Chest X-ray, PA view. Patient: 53 years old, sex M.
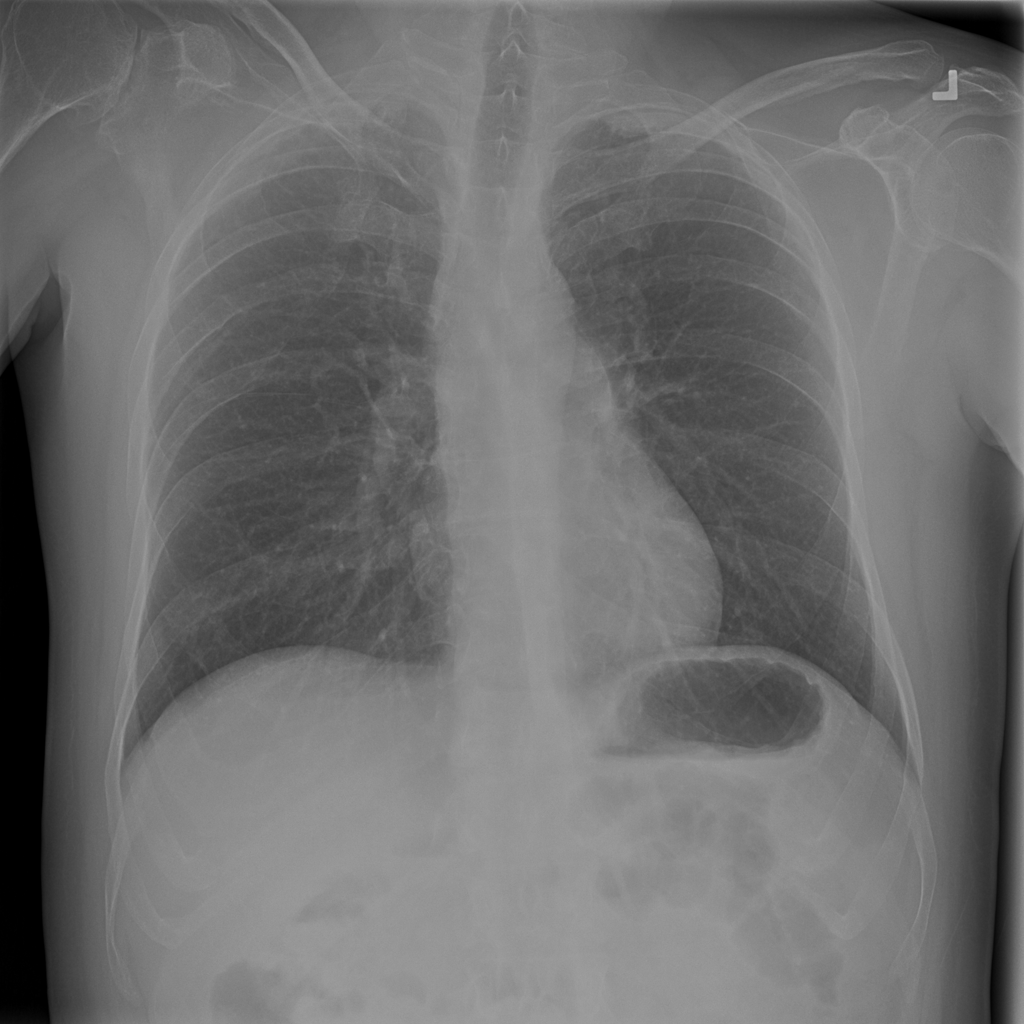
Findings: Infiltration